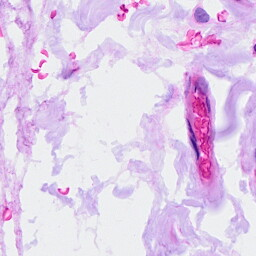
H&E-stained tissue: Ovarian